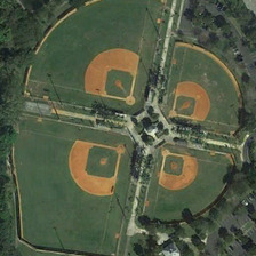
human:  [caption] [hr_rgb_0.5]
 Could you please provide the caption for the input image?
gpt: Two small baseball fields and two big baseball fields are side by side.

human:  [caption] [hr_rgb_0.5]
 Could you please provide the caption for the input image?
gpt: Four baseball fields of different sizes are separated by two plants.

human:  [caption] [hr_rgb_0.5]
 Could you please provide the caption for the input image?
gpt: Four baseball fields of different sizes are separated by two plant belts.

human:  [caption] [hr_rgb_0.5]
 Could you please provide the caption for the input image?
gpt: Two small baseball fields and two big baseball fields are next to each other.

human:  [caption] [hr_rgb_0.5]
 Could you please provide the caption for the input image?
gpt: four baseball fields are surrounded by many green trees .